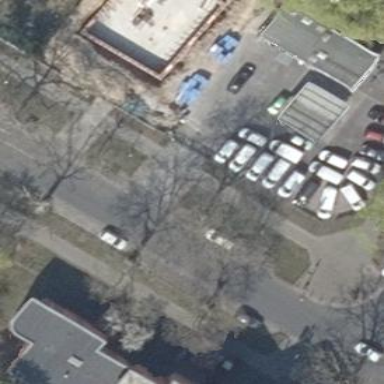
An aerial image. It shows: Car shop.